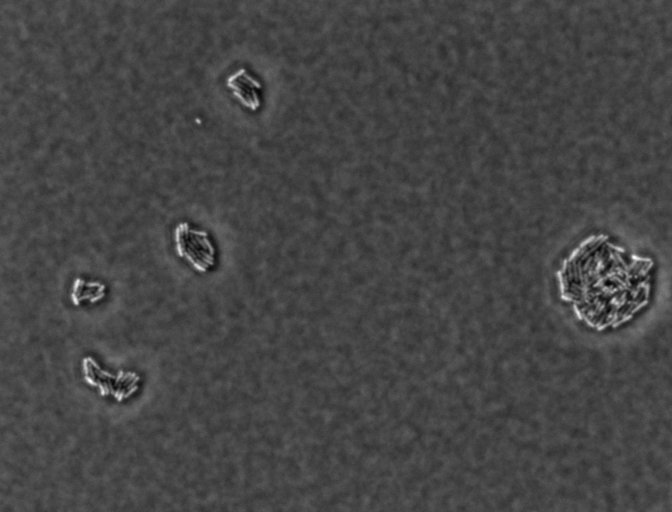
Salmonella enterica Enteritidis